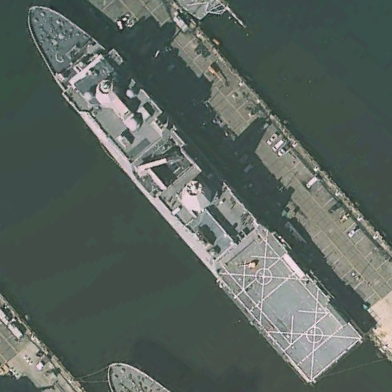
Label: combat